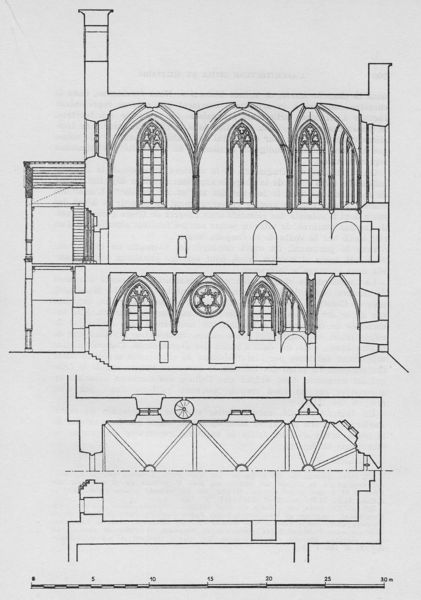
Titel: Château des Rois de Majorque; Schloss der Könige von Mallorca
Künstler: Ramon Pau
Standort:  ();  ()
Schlagwörter: fenster, glas, schwarz, weiss, architektur, kirche, gotik, fabrik, treppe, linie, schwarz weiß, portal, kreuzgewölbe, rosette, masswerk, grundriss, kleeblatt, massstab, aufriss, kreuzgewälbe, häuserbau